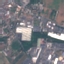
Land use / land cover: Industrial